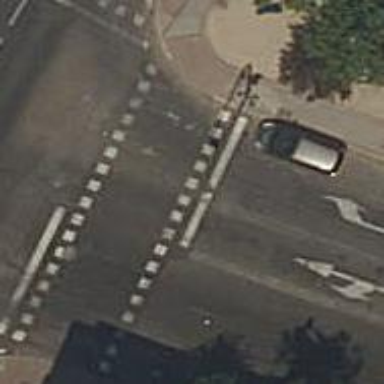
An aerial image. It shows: Road with traffic signals at crossing.